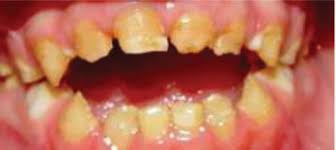
Condition: Tooth Discoloration